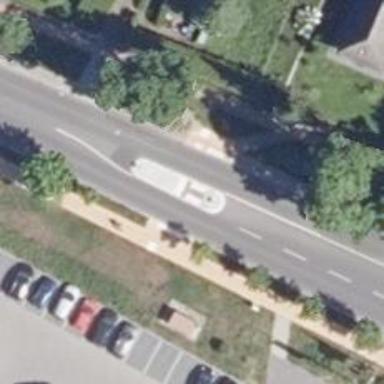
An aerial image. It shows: Secondary road with separate sidewalks on both sides. The road has asphalt surface.